Question: I have this algorithm and I want to implement a graph search, using recursive backtracking.
First of all my code:
'''
public static boolean buildTree(GenericTreeNode<String> inputNode){
while(!interruptFlag)
{
try { Thread.sleep(200); } catch(InterruptedException e) {}
gui.frame.MainWindow.progress.setText("Iterations Deployment: " + c);
gui.panel.ResultMatrix.setResult(mappingList);
Multimap<String,String> openList = LinkedHashMultimap.create();
openList = UtilityClasses.getOpenList.getOpenList(dataMap, ApplicationList, HardwareList, mappingList);
if(openList.isEmpty() && !mappingList.keySet().containsAll(XMLParser.ApplicationsListGUI))
{
gui.frame.MainWindow.labelSuccess.setText("Mapping not succesful!");
return false;
}
if(openList.isEmpty() && mappingList.keySet().containsAll(XMLParser.ApplicationsListGUI))
{
System.out.println(calculateOverallCost.getOverallCosts());
System.out.println("Mapping done:" + " " + mappingList);
gui.panel.ResultMatrix.setResult(mappingList);
return true;
}
if(!openList.isEmpty() && (!mappingList.keySet().containsAll(XMLParser.ApplicationsListGUI)))
{
for(String s : openList.keySet())
{
for(String h : openList.get(s))
{
GenericTreeNode<String> child = new GenericTreeNode<String>(s + ":" + h);
inputNode.addChild(child);
child.setCosts(UtilityClasses.CostFunction.calculateCostFunction(s, h));
}
}
List<GenericTreeNode<String>> childlist = inputNode.getChildren();
Collections.sort(childlist);
for(int i = 0; i < childlist.size() ; i++)
{
inputNode = childlist.get(i);
// do something
if (buildTree(inputNode))
{
return true;
}
else
{
// undo something
}
}
'''
Thats the code I have so far. It builds the tree in everystep. Every node in the tree is a possible solution, ordered by a heuristic costfunction. The first 2 if-clauses are the conditions to terminate and return. If there is a solution, it finds it pretty smoothly. But if there is no quick solution, I need to undo the last step and try some other combinations. In the worst case, every combination should be tested.
The 'childlist' holds every child nodes, ordered by their costfunction. The one with the least costfunction, will be chosen for expansion. Building the tree is done recursively, but I have problems with the backtracking. I dont get the search to go back a step and try the second best node and so on. The graph is expanded every step with the new calculated 'openList'. I saved a reference to the parent node, if that could be a help.
The 'openlist' is a list, which holds every possible next step -> nodes.
Maybe this picture will help explaining my problem better:

thats more or less the search I wanted to realize. But the code i have till now, stucks at the end of a leave, no matter if a solution is found or not. I tried many different things, but this backtracking dont seem to work, for my kind of problem or at least I cant get it going.
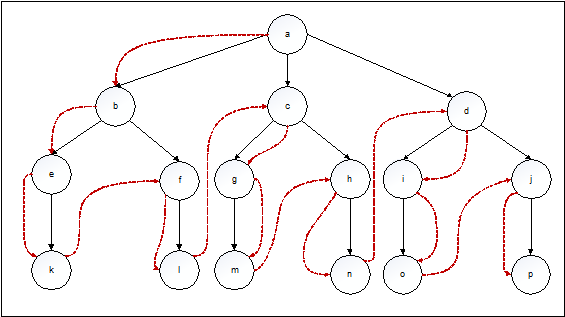
Answer: If I understood correctly, this needs a <URL>.
I ommited some details, but I think this code will help you (I haven't test it):
'''
public static boolean buildTree(GenericTreeNode<String> inputNode) {
if (interruptFlag) {
// search was interrupted
// answer has not be found yet
return false;
}
boolean something = openList.isEmpty() && !mappingList.keySet().containsAll(XMLParser.ApplicationsListGUI);
if (something) {
// ... Mapping not succesful!
// answer can't be found
return false;
}
boolean answerFound = openList.isEmpty() && (mappingList.keySet().containsAll(XMLParser.ApplicationsListGUI));
if (answerFound) {
// ...
return true;
}
// answer has not been found
// visit each children
// order children list by cost
// ...
List<GenericTreeNode<String>> childlist = // ...
Collections.sort(childlist);
for (int i = 0; i < childlist.size(); i++) {
inputNode = childlist.get(i);
// do something
boolean childHasAnswer = buildTree(inputNode);
if (childHasAnswer) {
// answer was found
return true;
} // else: our children do not have the answer
}
// neither we or our children have the answer, let's go to the parent
return false;
}
'''
I mainly deleted the first while, and deleted the last else.